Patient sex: M
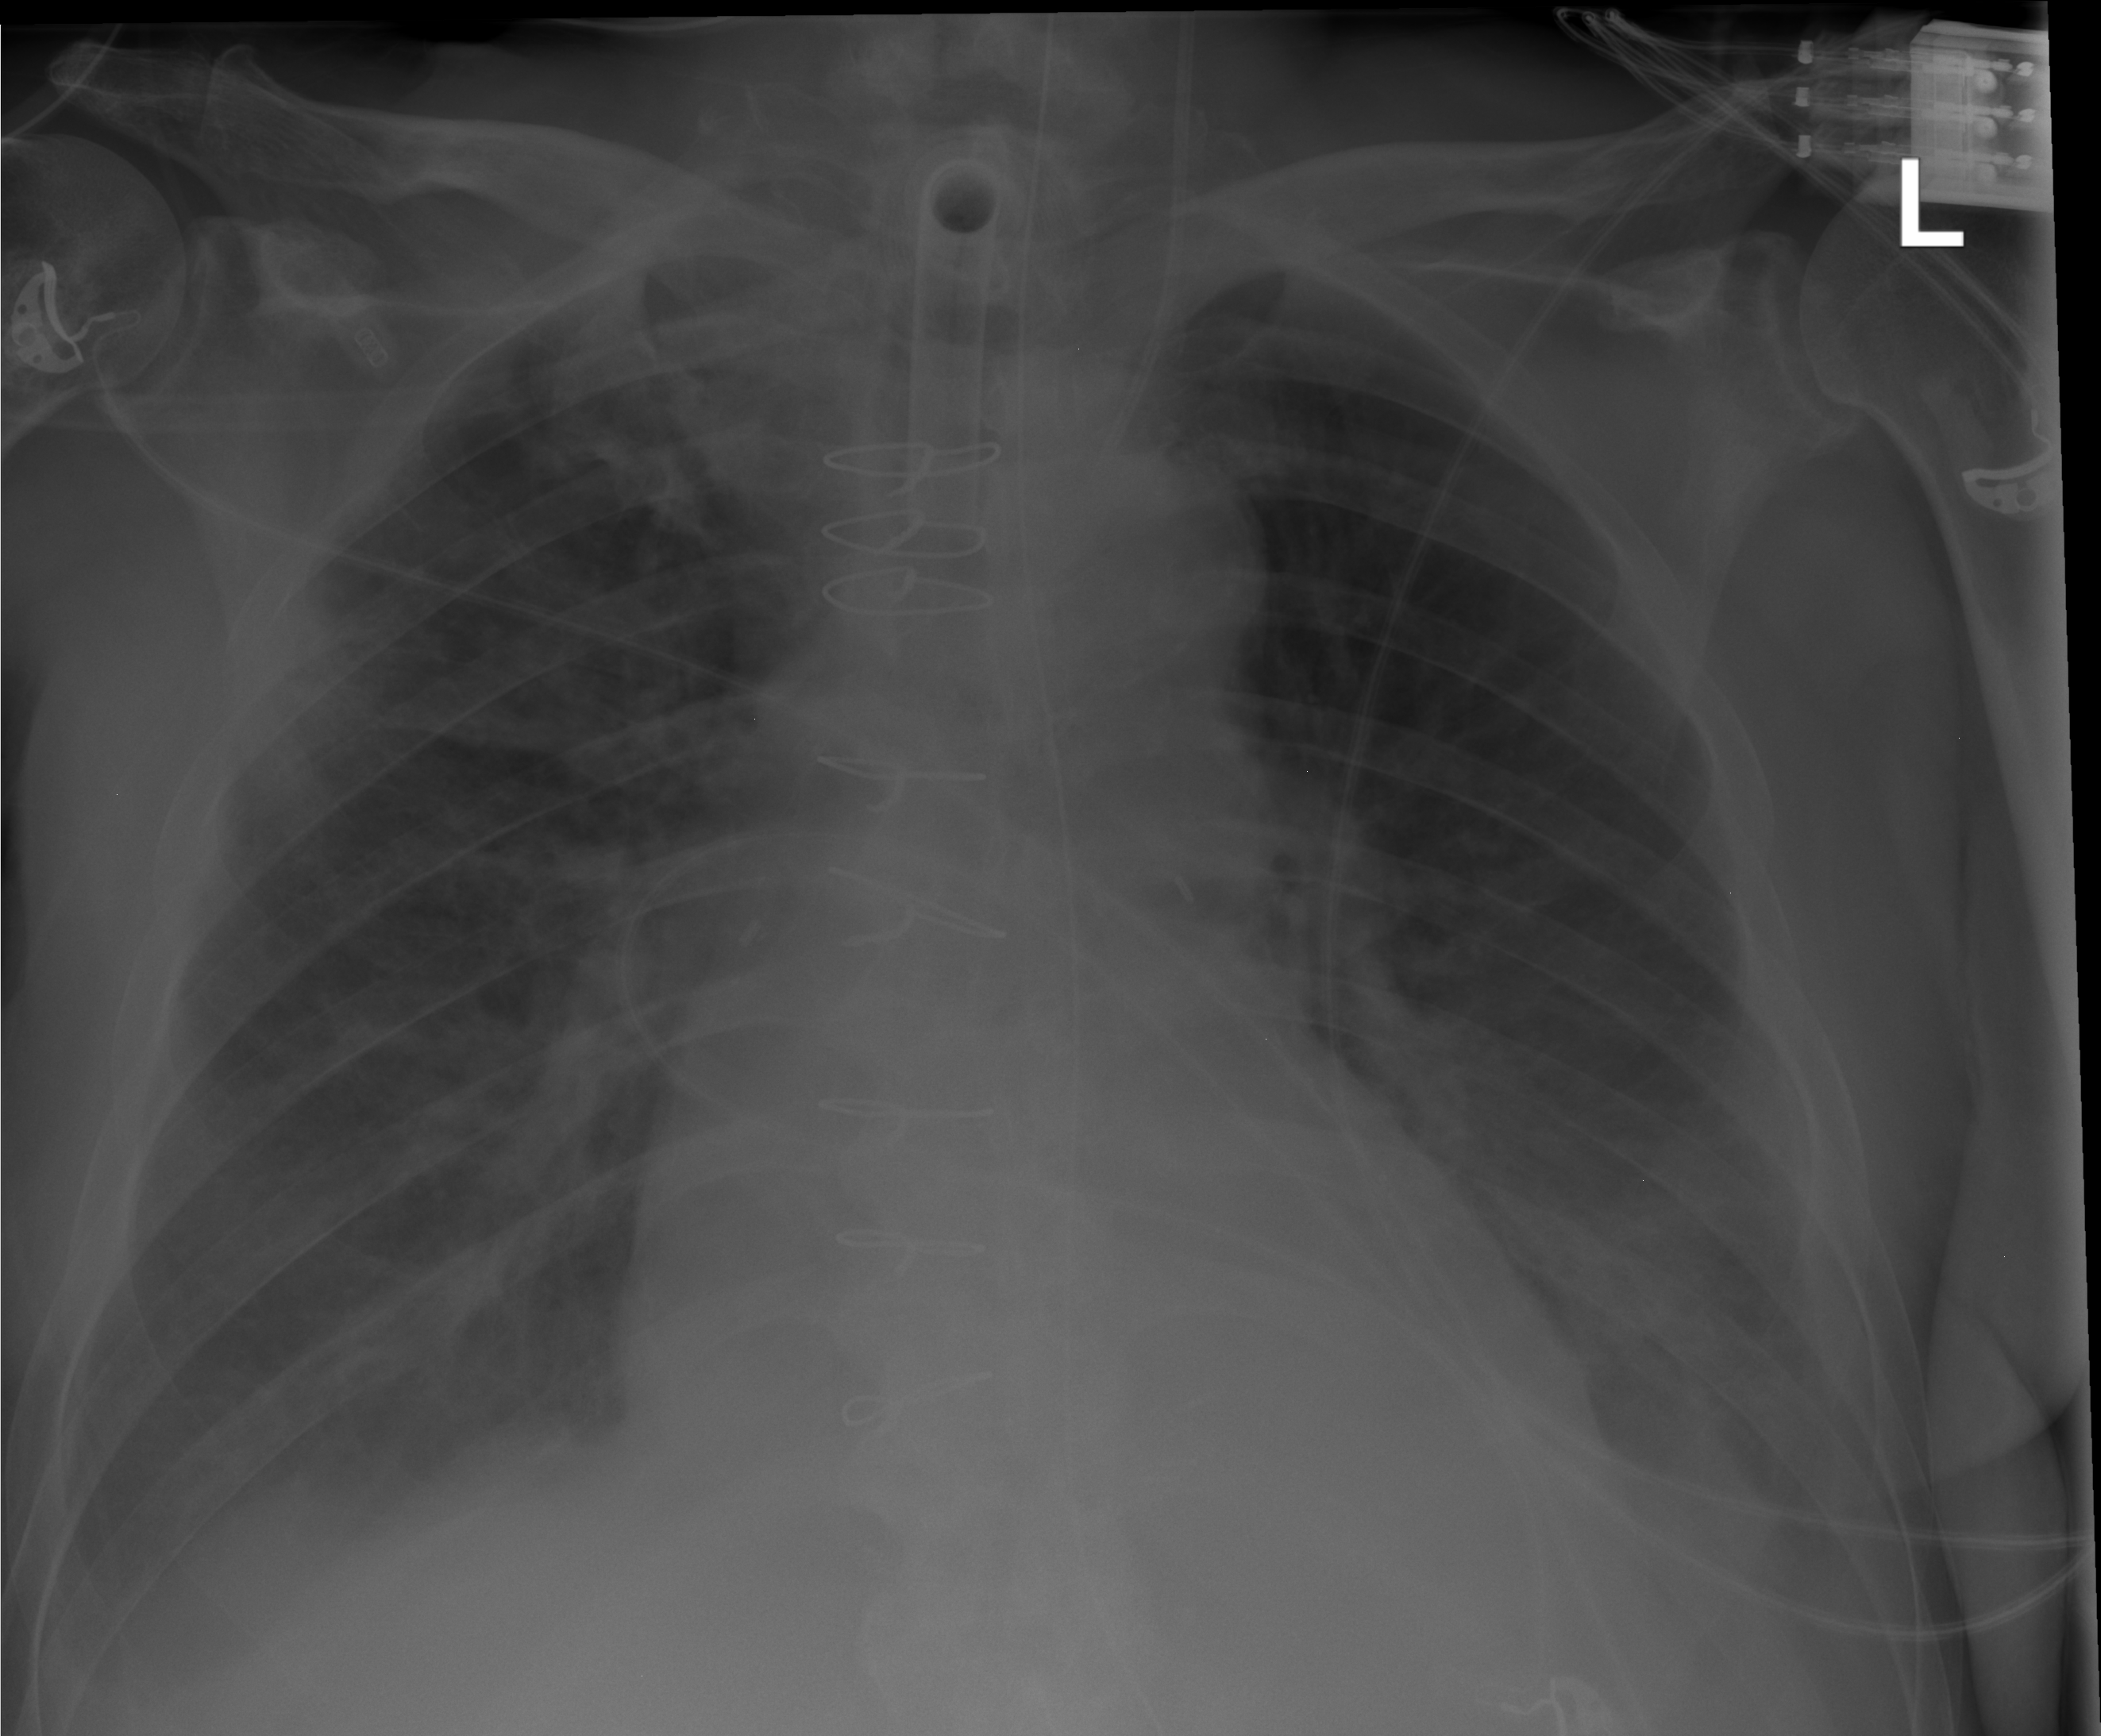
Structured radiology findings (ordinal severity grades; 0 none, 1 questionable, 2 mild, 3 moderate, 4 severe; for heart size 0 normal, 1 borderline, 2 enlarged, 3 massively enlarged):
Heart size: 2
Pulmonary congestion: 2
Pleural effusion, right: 2
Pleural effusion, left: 2
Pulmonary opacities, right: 2
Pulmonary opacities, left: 2
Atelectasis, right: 2
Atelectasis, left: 2